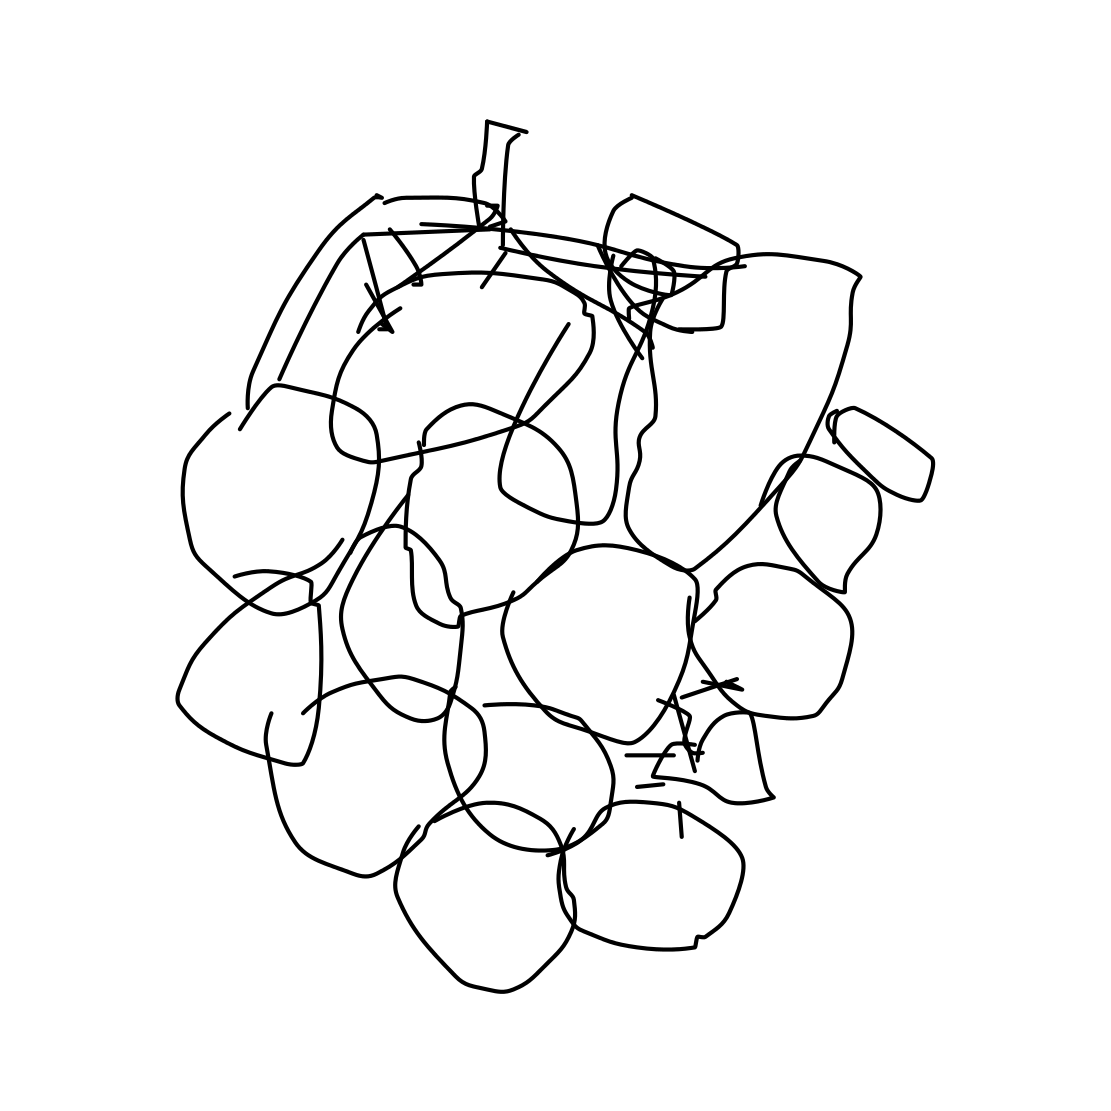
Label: grapes